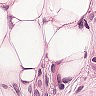
Metastatic tissue present: yes